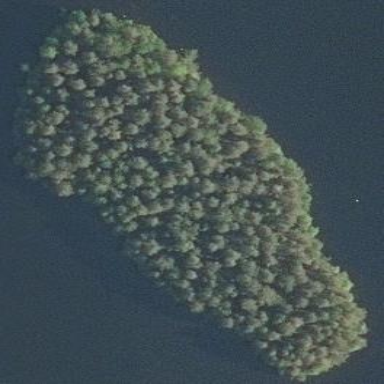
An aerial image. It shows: Island.